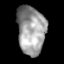
Tissue: lung
Cell type: T cells
Senescence score: 0.2185
Nuclear area (px): 1323
Mean DAPI intensity: 156.89